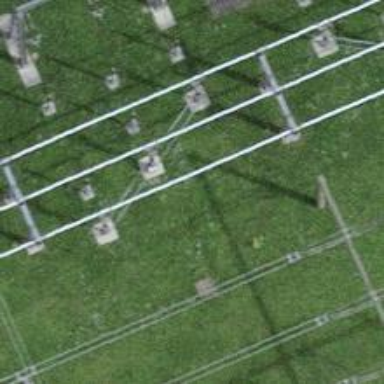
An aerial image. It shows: Power line with three cables.